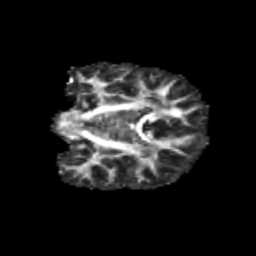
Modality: FA
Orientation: coronal
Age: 10
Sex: female
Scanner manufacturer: siemens
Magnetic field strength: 3 T
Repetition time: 3.8 s
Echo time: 0.07 s